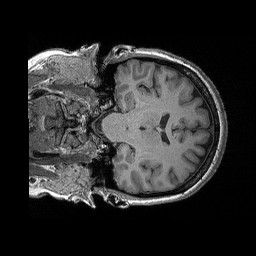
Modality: T1w
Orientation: coronal
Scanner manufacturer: siemens
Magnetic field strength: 3 T
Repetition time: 2.3 s
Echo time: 0.00298 s